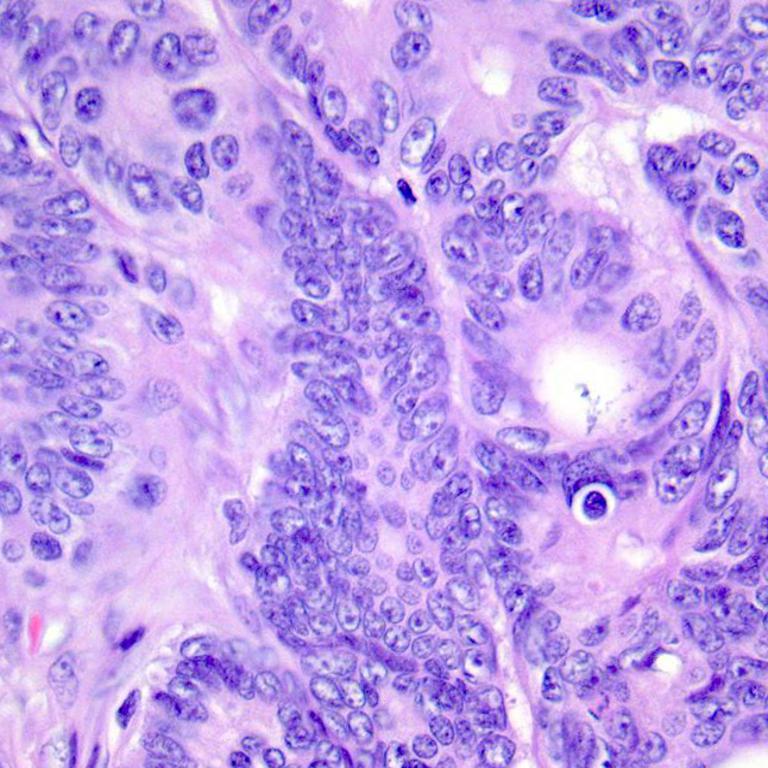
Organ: colon
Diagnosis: adenocarcinomas